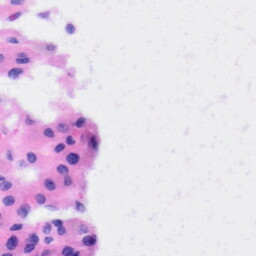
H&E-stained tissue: Liver